Question: I have a DatePickerDialoge in my Fragment, I have set its min and max valid dates.
'''
datePickerDialog.setMinDate(calenderMinObj);
datePickerDialog.setMaxDate(calendarMaxObj);
'''
It is working fine and valid dates are in bold

But I want to change the colour of all valid dates to green so user can easily understand. How can i do that?
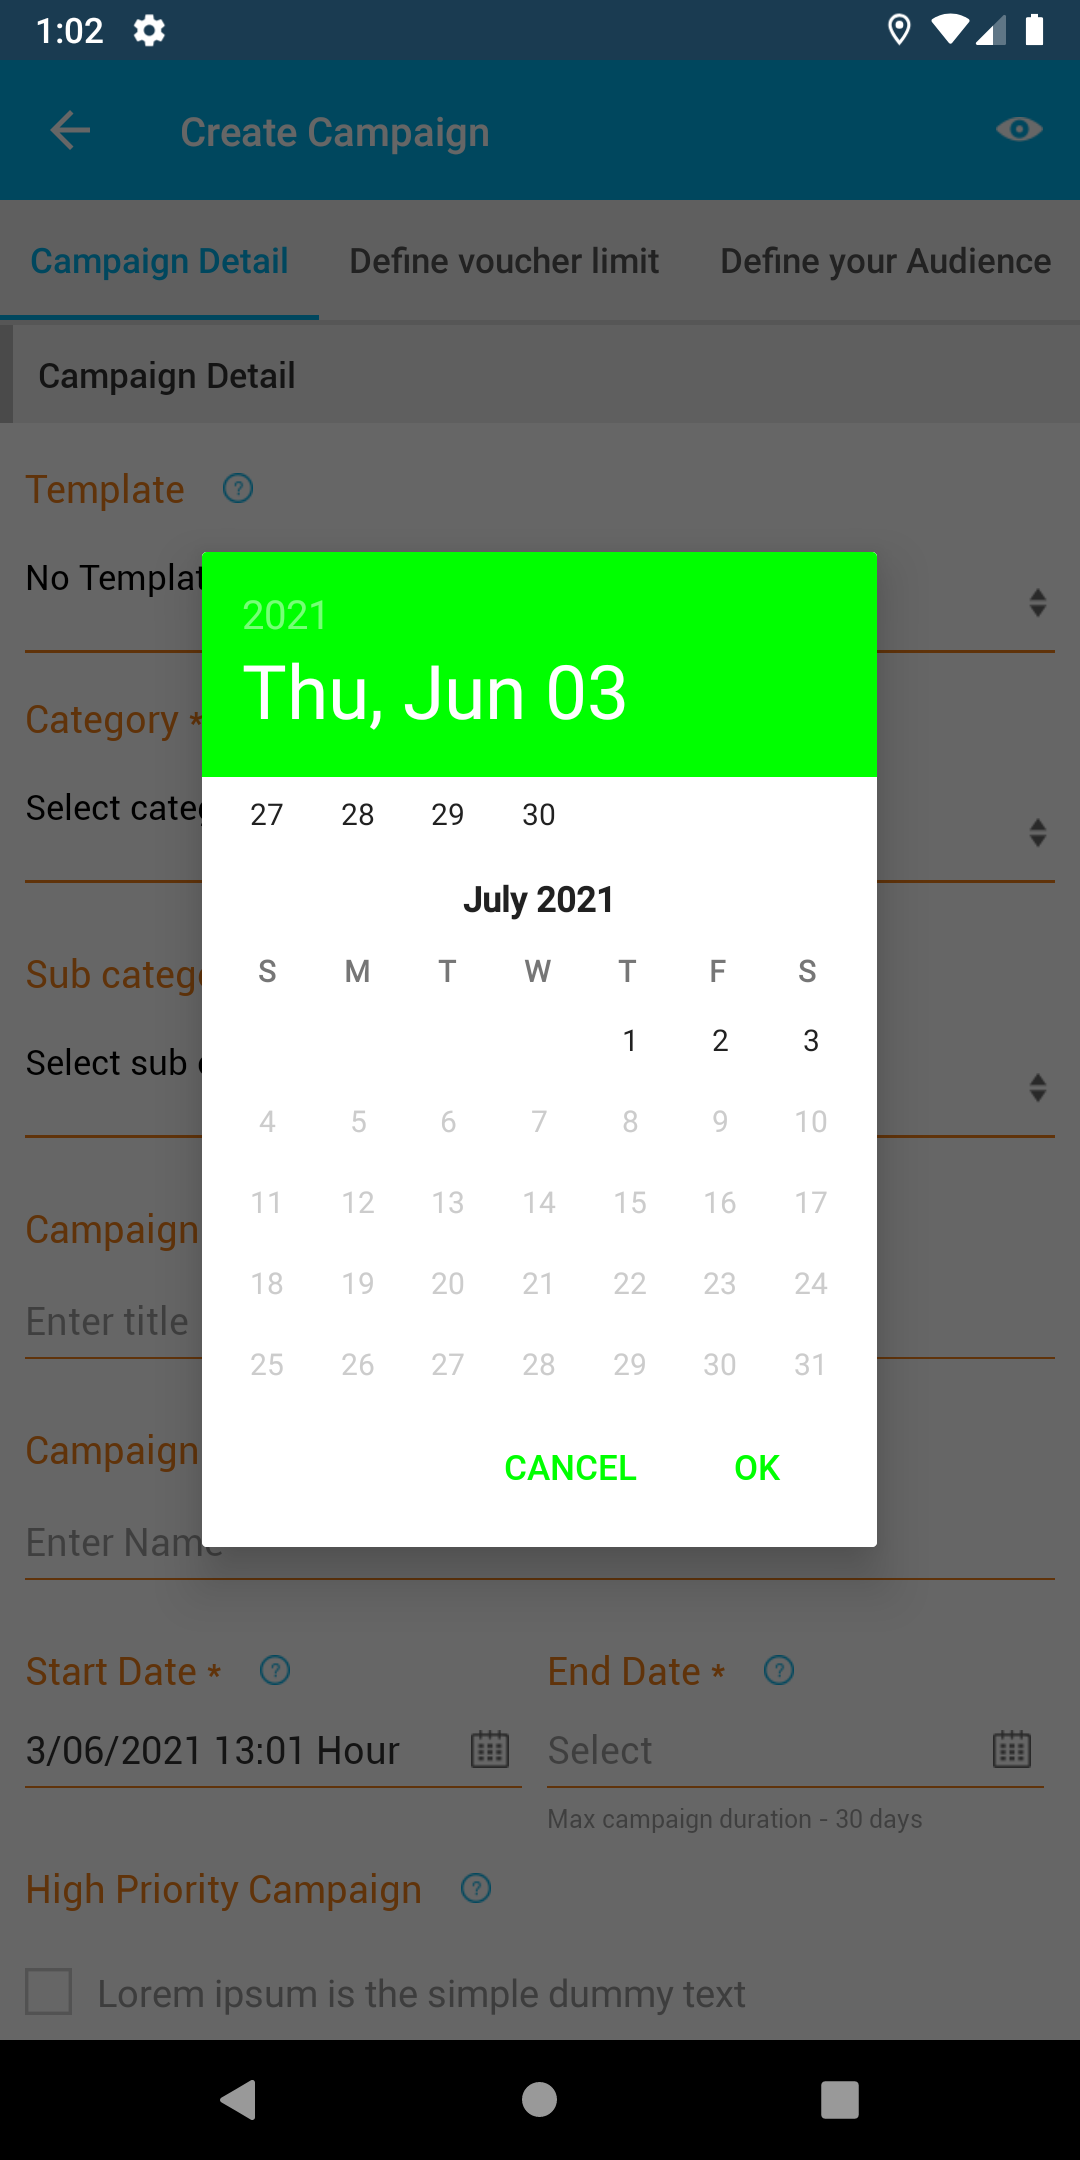
Answer: You will have to add/override style to your DateTime Fragment. Please follow the below-mentioned link to achieve the desired result:-
<URL>